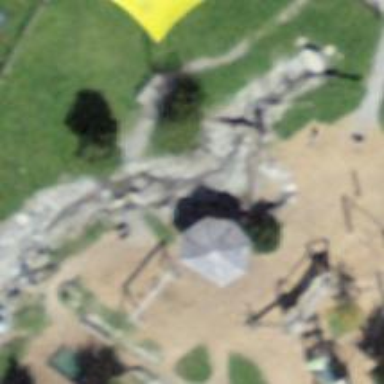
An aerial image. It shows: Picnic table located in leisure land area.